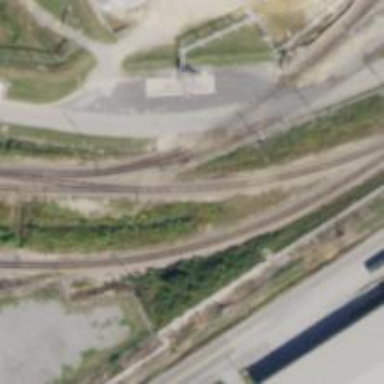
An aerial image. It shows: Railway spur service.